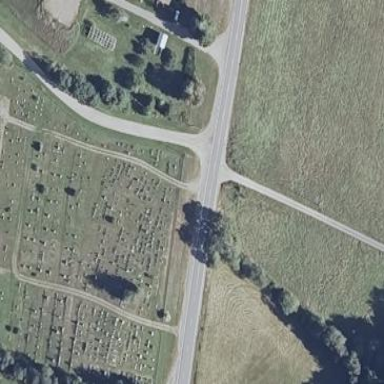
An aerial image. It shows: Cemetery.